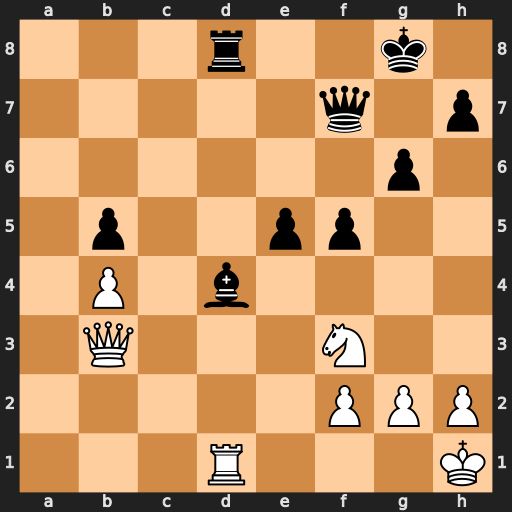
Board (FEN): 3r2k1/5q1p/6p1/1p2pp2/1P1b4/1Q3N2/5PPP/3R3K
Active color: w
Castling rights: -
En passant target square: -
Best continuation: Qxf7+ Kxf7 Nxe5+ Bxe5 Rxd8